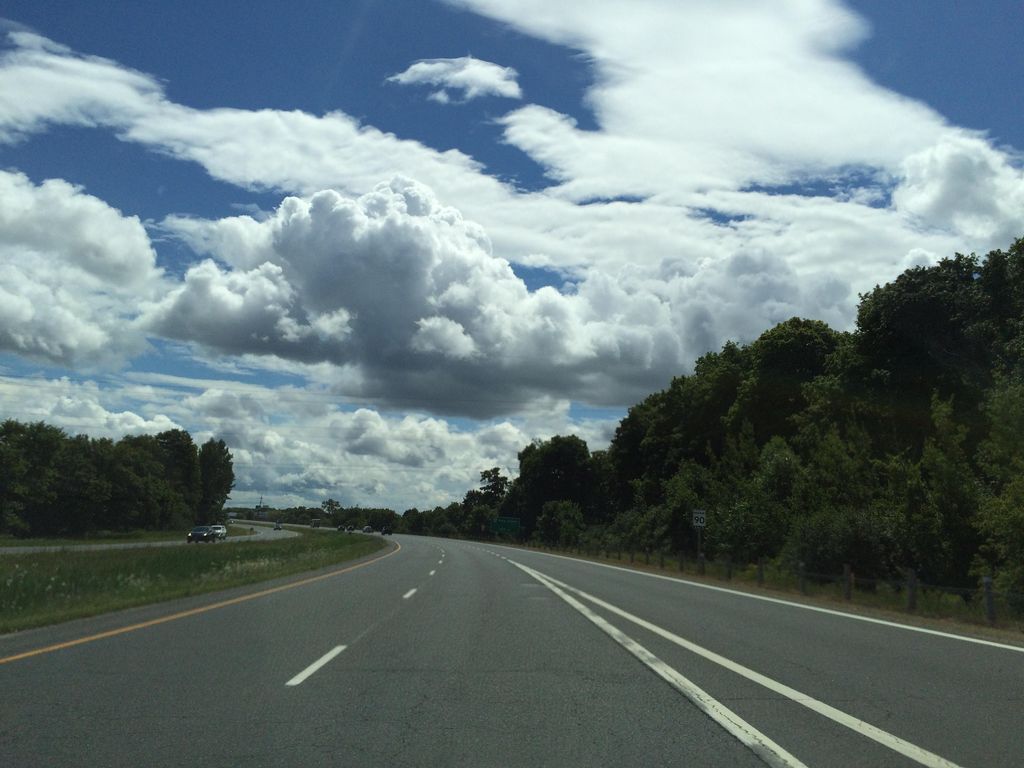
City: kitchener-waterloo